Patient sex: F
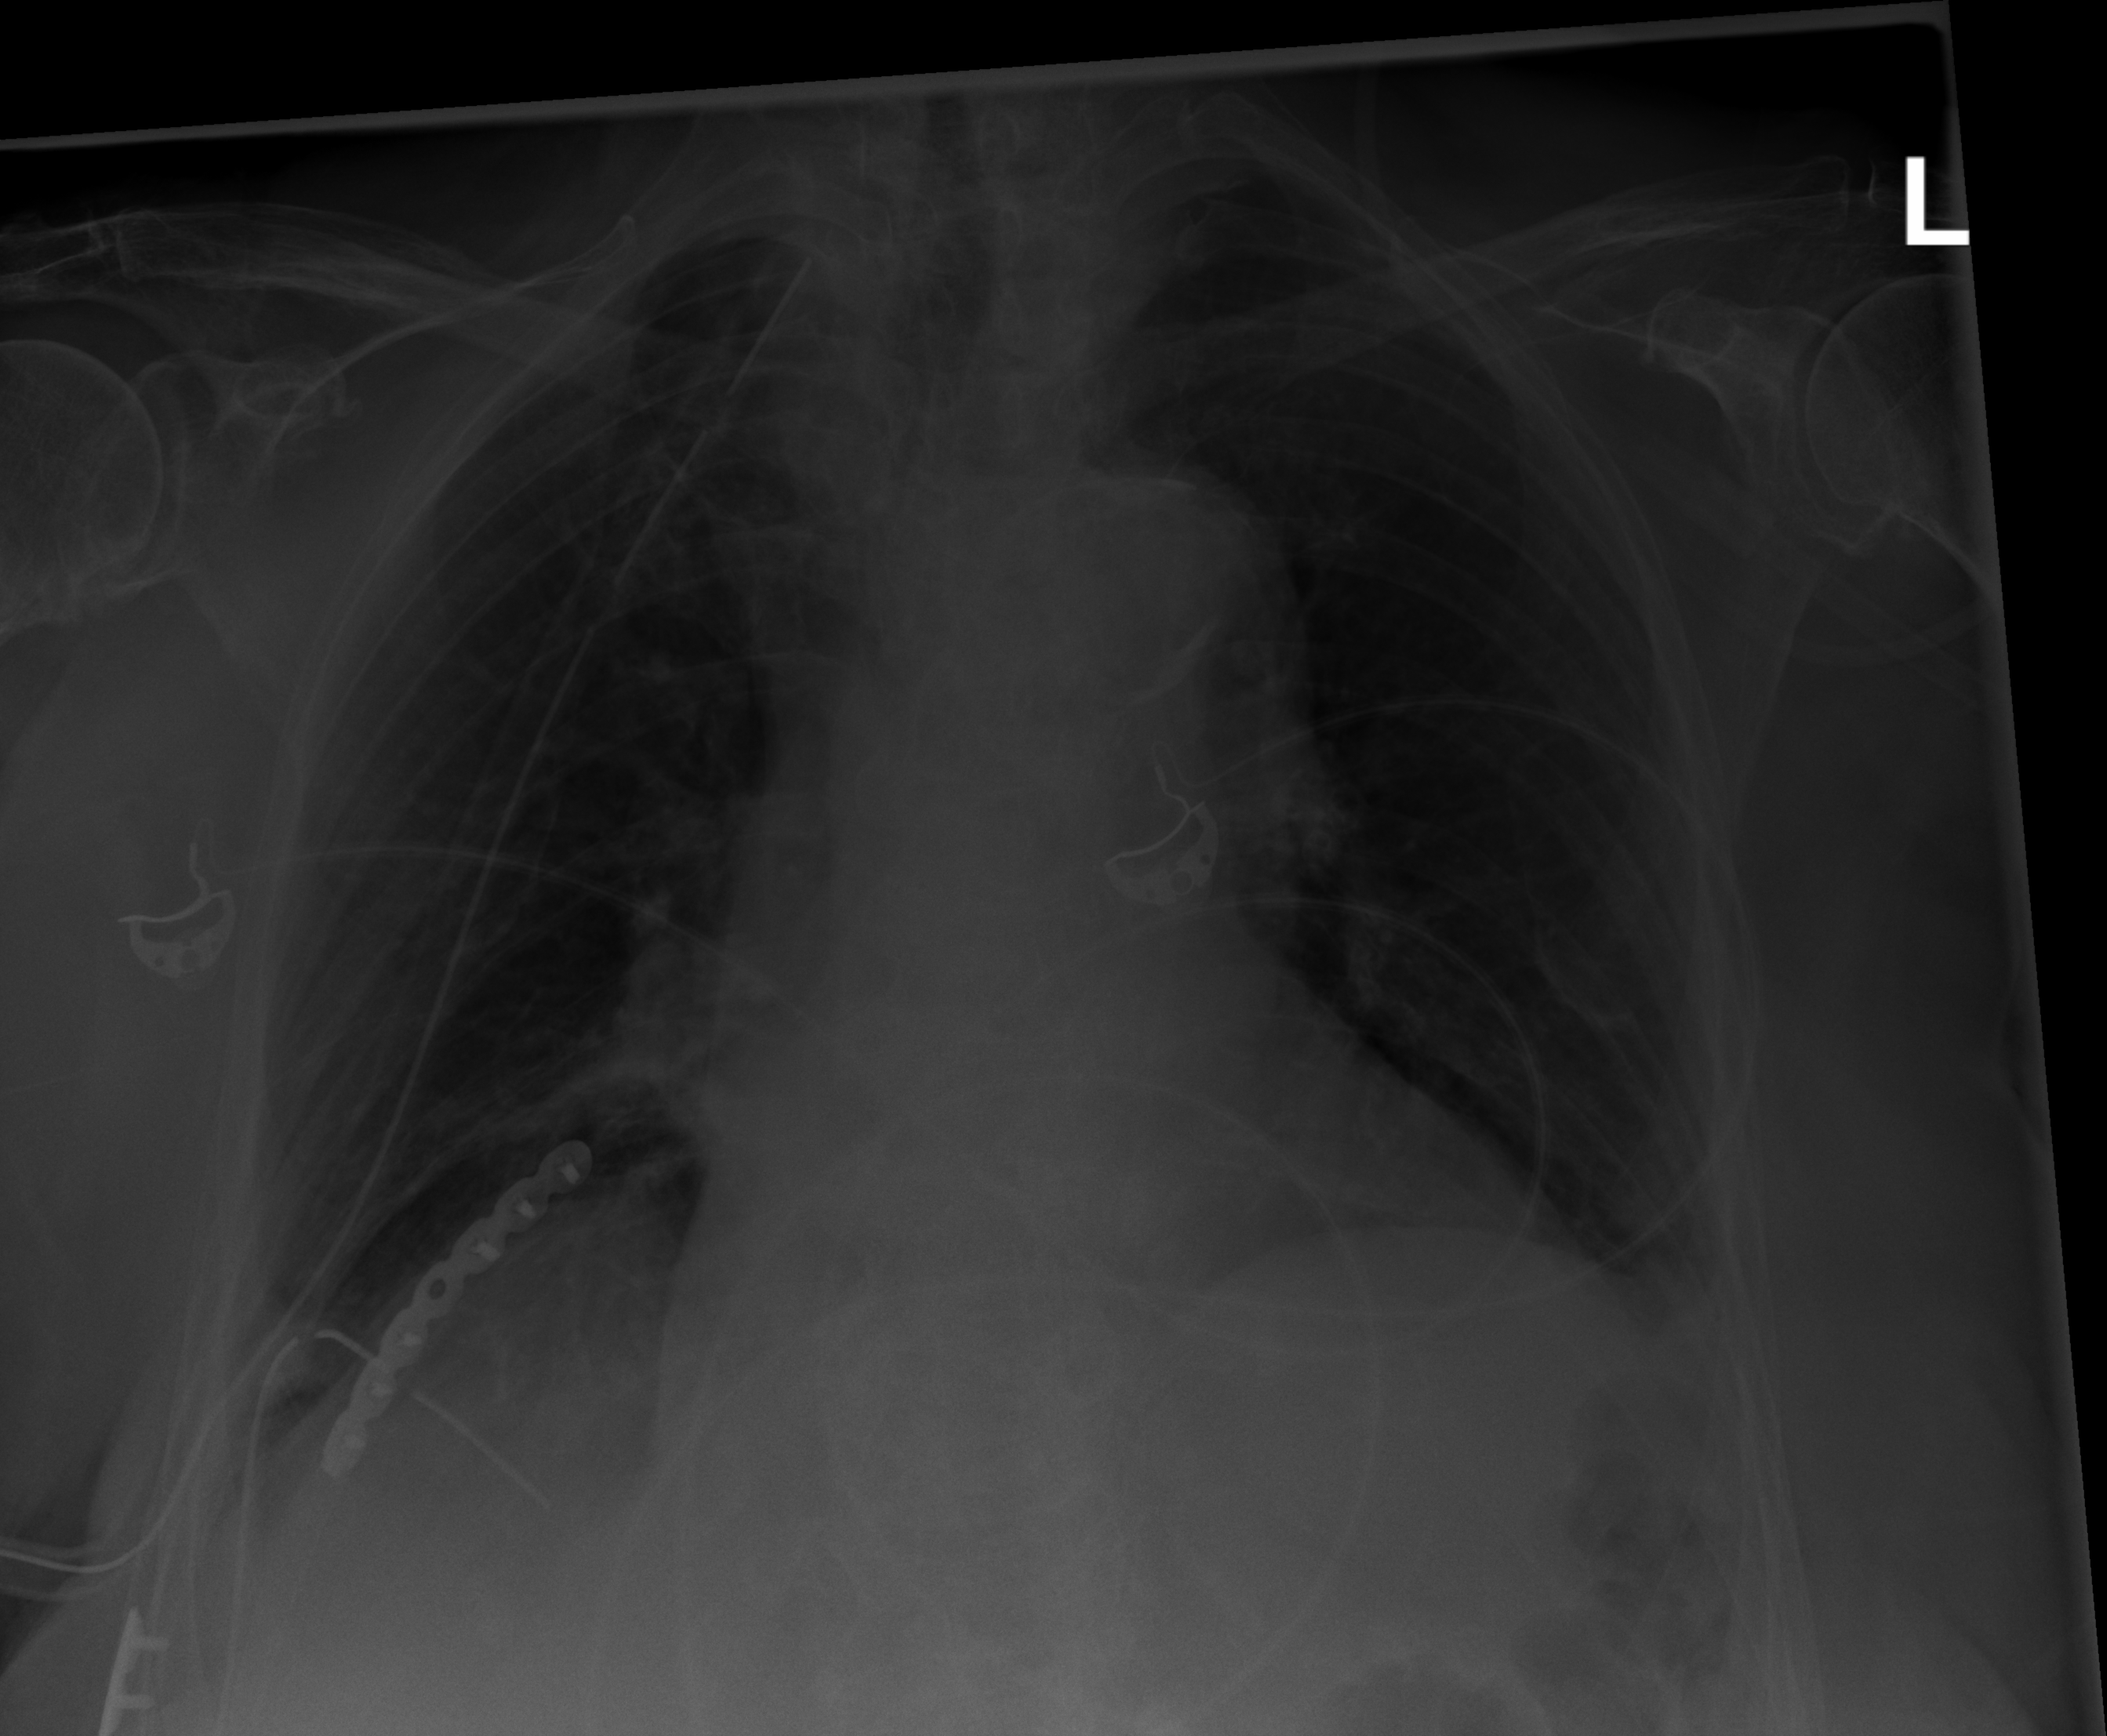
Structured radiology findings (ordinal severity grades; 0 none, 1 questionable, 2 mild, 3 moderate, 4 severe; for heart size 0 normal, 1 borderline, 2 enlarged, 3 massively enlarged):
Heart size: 2
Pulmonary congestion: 0
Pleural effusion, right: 2
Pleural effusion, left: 2
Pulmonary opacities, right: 0
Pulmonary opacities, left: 0
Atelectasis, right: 2
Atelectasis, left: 2